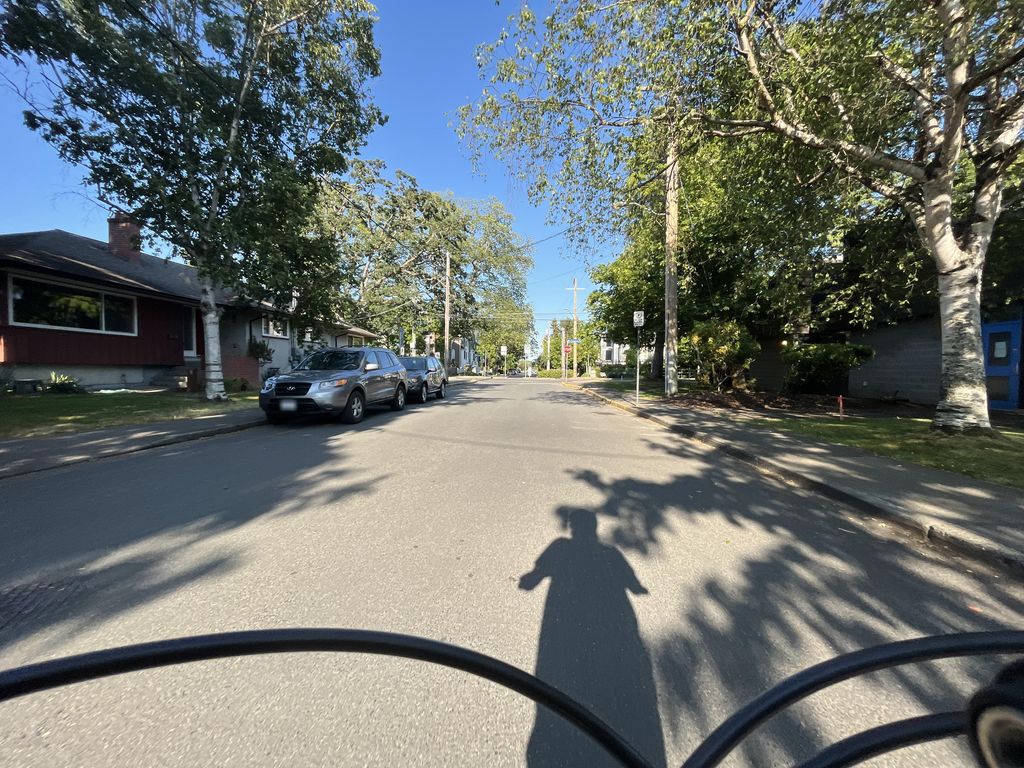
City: victoria